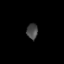
Tissue: lung
Cell type: Endothelial cells
Senescence score: 0.606
Nuclear area (px): 167
Mean DAPI intensity: 71.371